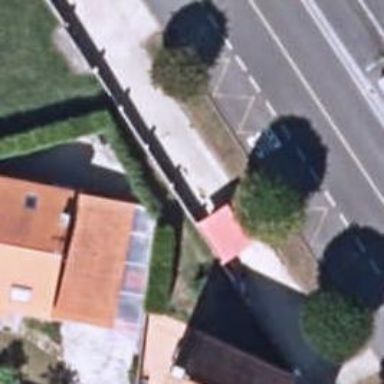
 serving as platform for public transportation."